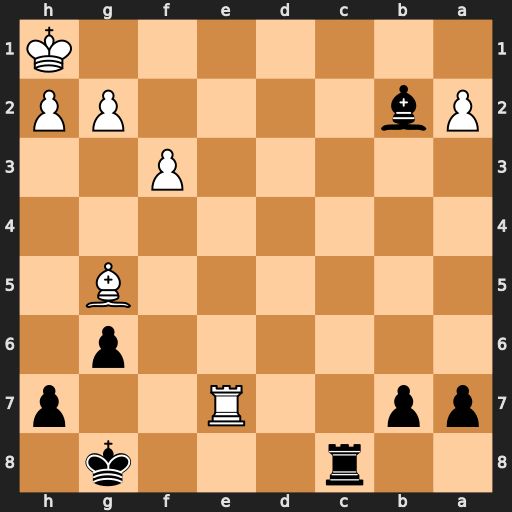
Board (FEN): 2r3k1/pp2R2p/6p1/6B1/8/5P2/Pb4PP/7K
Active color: b
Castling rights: -
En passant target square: -
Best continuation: Bf6 Rxb7 Bxg5